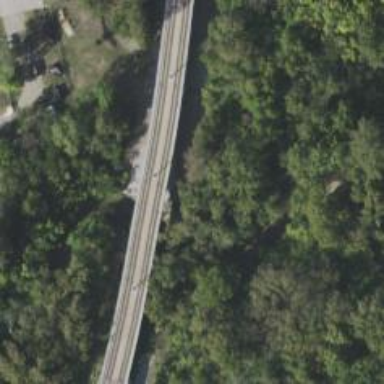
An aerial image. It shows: Bridge for light rail railway electrified with contact line.